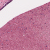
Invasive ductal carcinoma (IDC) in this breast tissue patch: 0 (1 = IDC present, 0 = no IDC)